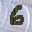
Label: 6